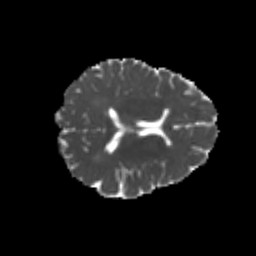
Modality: MD
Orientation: axial
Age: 20
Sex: female
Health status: healthy
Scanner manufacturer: philips
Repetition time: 7.391 s
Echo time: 0.08599 s